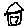
Label: house